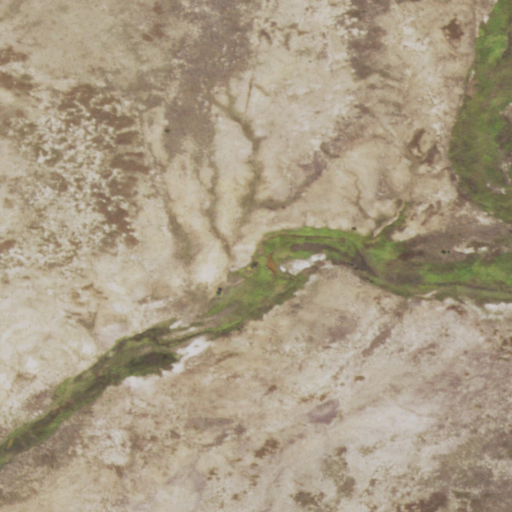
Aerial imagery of valley in Wyoming named Walcott Draw containing shrub and grassland